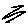
Label: zigzag